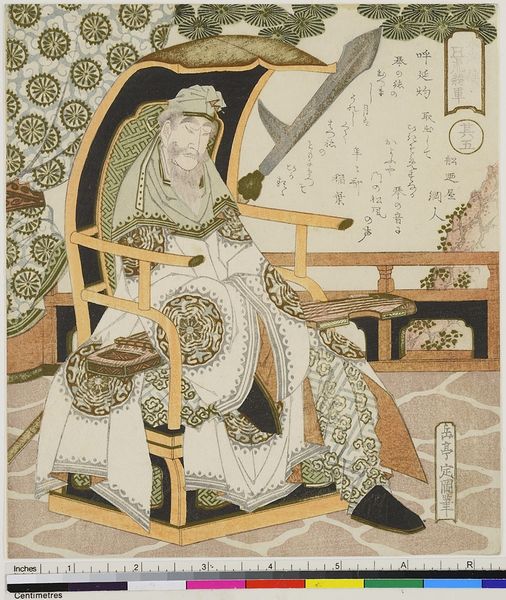
Titel: Huyan Zhuo, Blatt 5 aus der Serie: Die fünf Tigergeneräle des Suikoden
Künstler: Yashima Gakutei
Standort: Hamburg
Institution: Museum für Kunst und Gewerbe Hamburg
Schlagwörter: mann, holzschnitt, asien, druckgraphik, druckgrafik, schwert, asiatisch, general, feldherr, zeit, farbholzschnitt, marschall, edo, reproduktionen, druckerzeugnisse, oberbefehlshaber